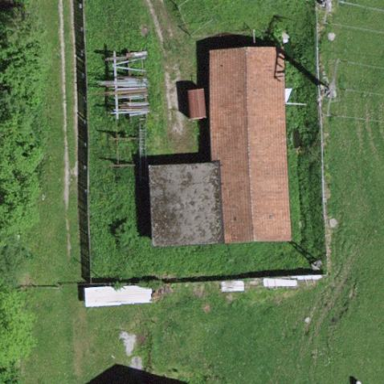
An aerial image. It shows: Farm auxiliary building.